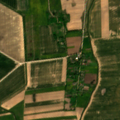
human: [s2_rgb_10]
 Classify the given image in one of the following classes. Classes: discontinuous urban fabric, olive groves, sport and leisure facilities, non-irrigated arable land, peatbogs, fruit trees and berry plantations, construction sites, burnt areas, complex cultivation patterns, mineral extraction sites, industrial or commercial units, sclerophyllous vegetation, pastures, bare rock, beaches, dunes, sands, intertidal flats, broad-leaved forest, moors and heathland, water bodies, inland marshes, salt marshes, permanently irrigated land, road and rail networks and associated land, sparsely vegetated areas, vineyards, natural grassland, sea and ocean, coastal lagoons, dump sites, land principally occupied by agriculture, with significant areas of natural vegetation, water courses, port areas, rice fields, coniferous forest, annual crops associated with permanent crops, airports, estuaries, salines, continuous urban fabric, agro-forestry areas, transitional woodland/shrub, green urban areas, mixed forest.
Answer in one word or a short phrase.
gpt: discontinuous urban fabric, non-irrigated arable land